Interaction volume radius: 10 \u00c5
Interaction volume height: 10 \u00c5
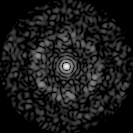
Disorder parameter: 0.8354